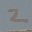
Label: 2